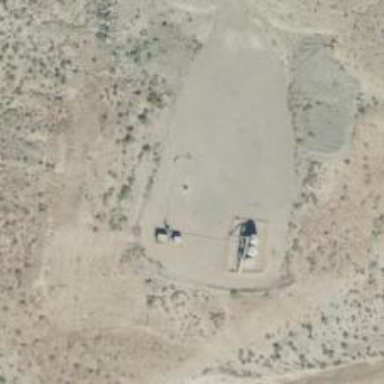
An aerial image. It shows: Petroleum well that is man-made.